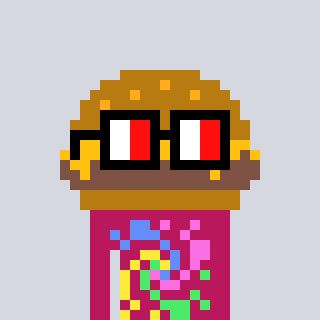
a pixel art character with square glasses with black frames and red eyes, a burger-shaped head and a darkpink-colored body on a cool background